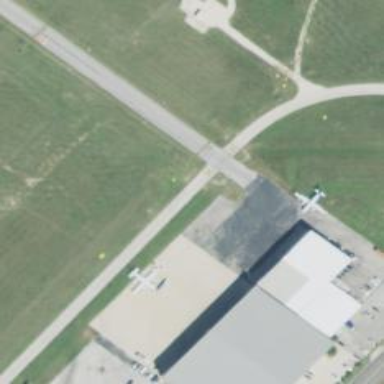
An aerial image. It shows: View of taxiway at the airport.